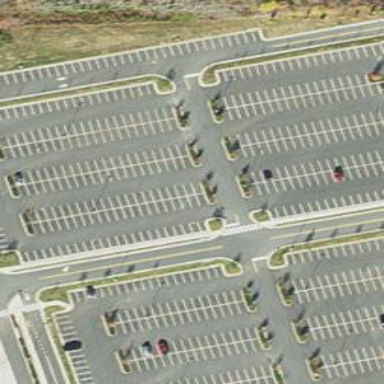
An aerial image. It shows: Parking area.